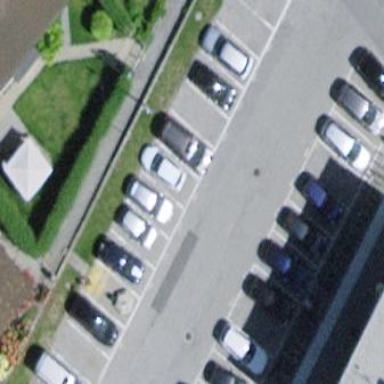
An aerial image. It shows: Parking area with surface.